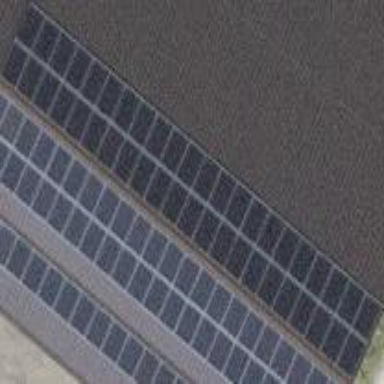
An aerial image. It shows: Solar photovoltaic panel generator.